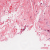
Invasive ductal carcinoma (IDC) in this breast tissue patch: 0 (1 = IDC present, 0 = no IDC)